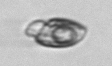
Label: Katodinium_or_Torodinium